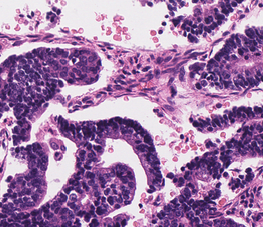
Tumor epithelial tissue: yes
Tumor-associated stroma tissue: yes
Normal tissue: no